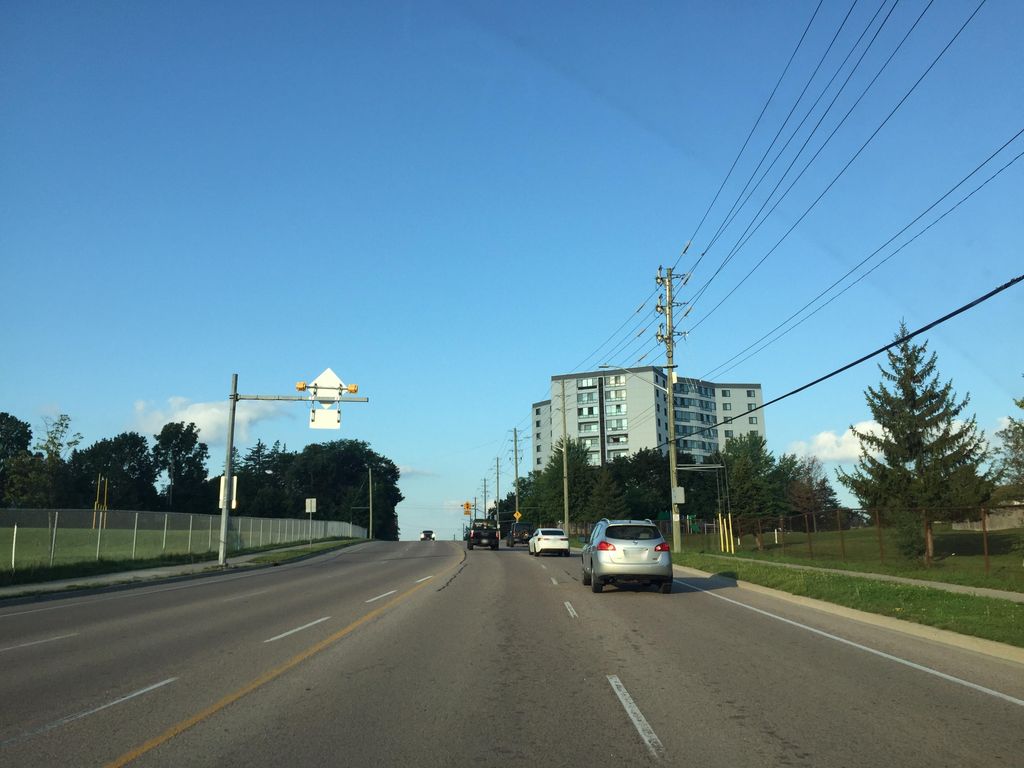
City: kitchener-waterloo